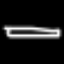
Label: pencil